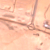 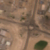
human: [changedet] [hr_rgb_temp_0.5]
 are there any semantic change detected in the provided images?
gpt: New road connected to the roundabout and some buildings appeared in the desert.